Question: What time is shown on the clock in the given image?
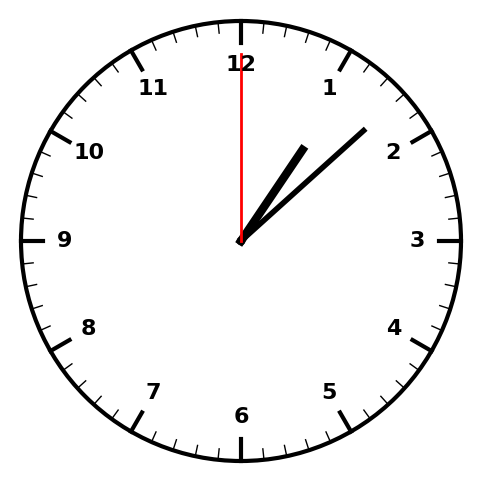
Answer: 01:08:00